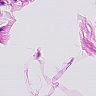
Metastatic tissue present: no